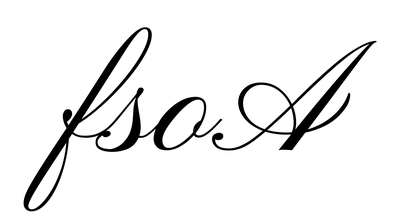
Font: PinyonScript-Regular